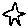
Label: star